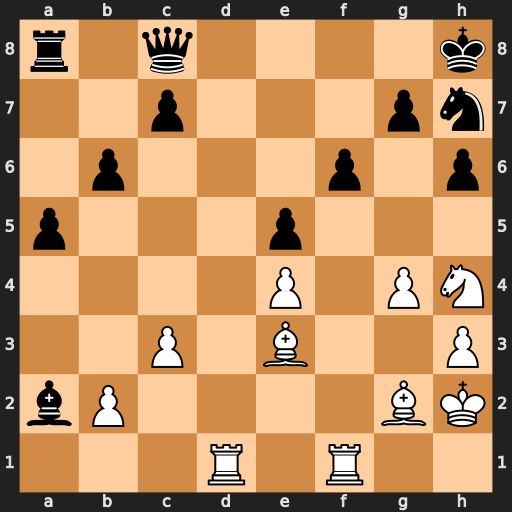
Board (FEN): r1q4k/2p3pn/1p3p1p/p3p3/4P1PN/2P1B2P/bP4BK/3R1R2
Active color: w
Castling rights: -
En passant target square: -
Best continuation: Ng6+ Kg8 Ne7+ Kf8 Nxc8